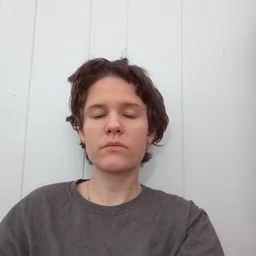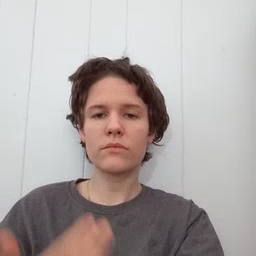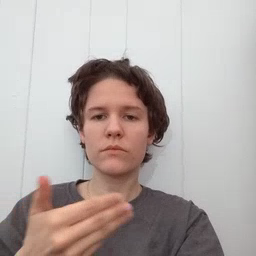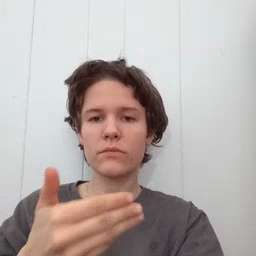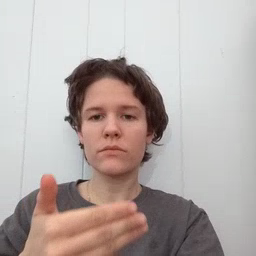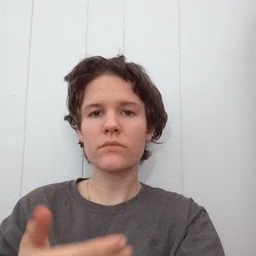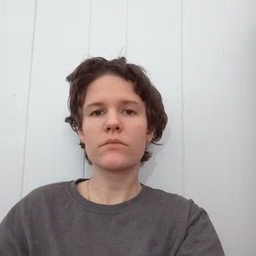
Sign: close